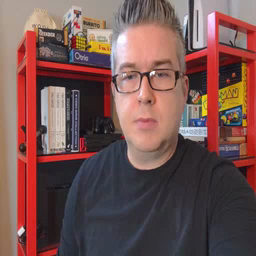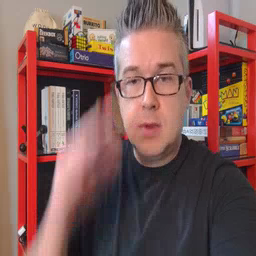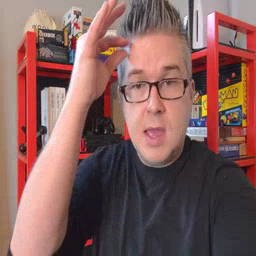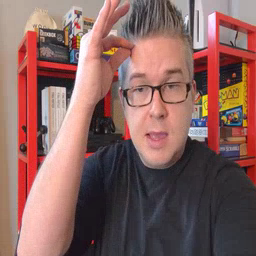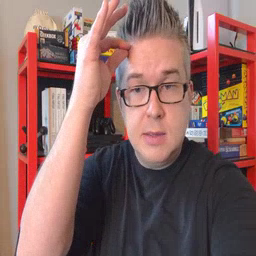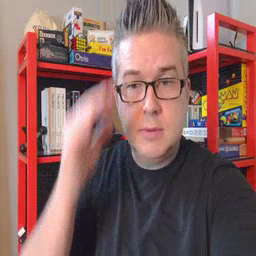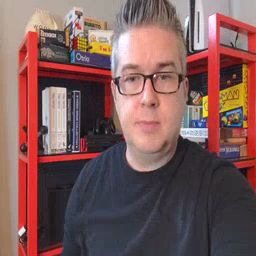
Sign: hair